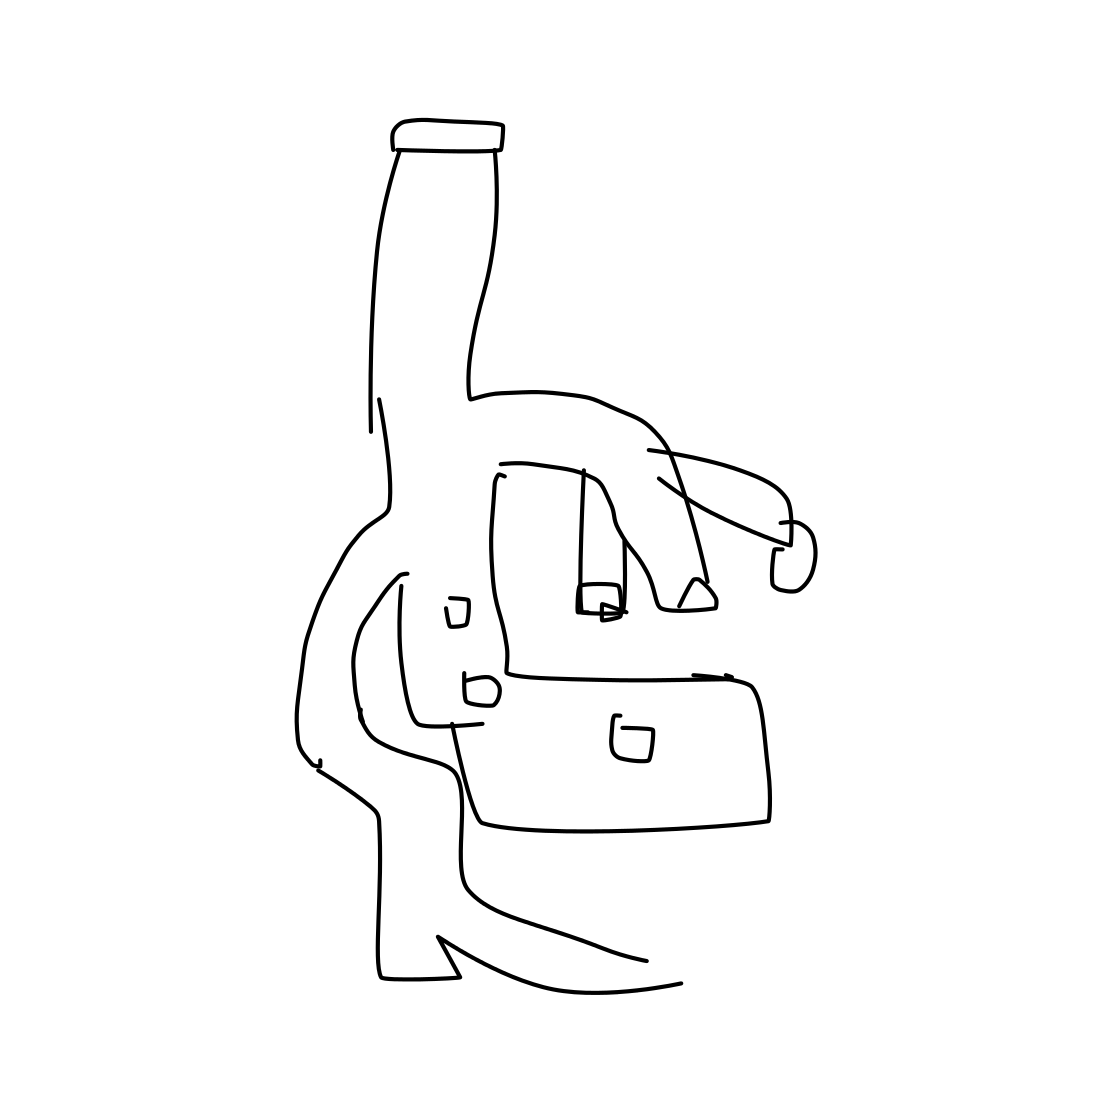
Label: microscope